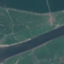
Land use / land cover: River